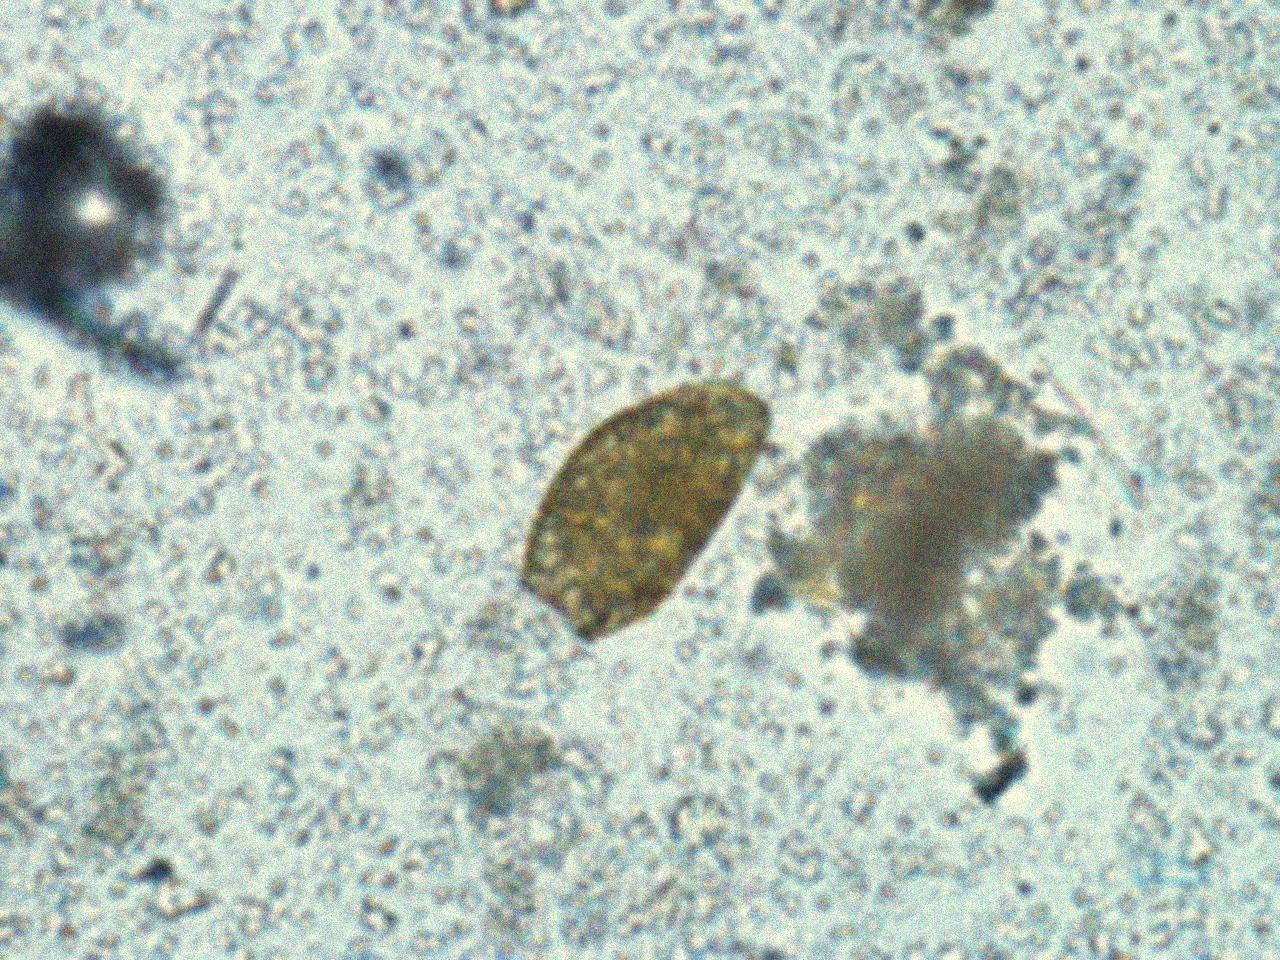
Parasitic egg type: Paragonimus spp